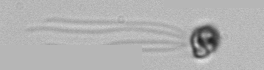
Label: flagellate_morphotype1